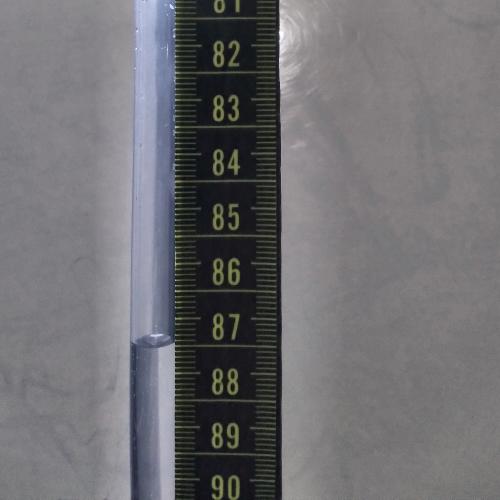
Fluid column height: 87.5 cm